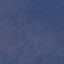
Land use / land cover class: HerbaceousVegetation